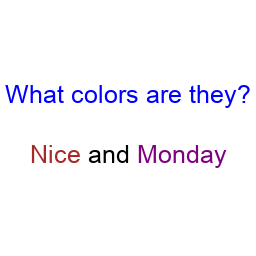
Color: brown, purple
Background color: white
Question text color: blue